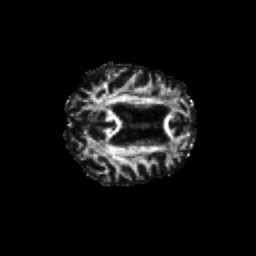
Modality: FA
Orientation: axial
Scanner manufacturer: siemens
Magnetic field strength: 3 T
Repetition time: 6.8 s
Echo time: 0.093 s